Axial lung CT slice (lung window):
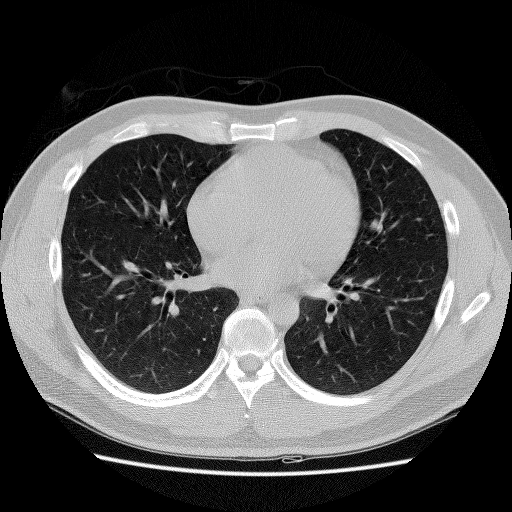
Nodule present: no